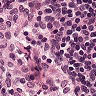
Metastatic tissue present: no